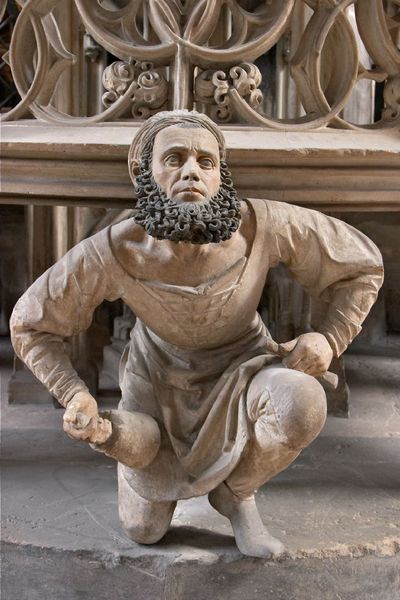
Titel: Sakramentshaus in St. Lorenz in Nürnberg
Künstler: Adam Kraft
Standort: Nürnberg, St. Lorenz (EU - D - B)
Schlagwörter: mann, ausschnitt, holz, mund, nase, stirn, bart, hemd, augen, sockel, stein, tragen, hände, boden, figur, gotik, lippen, locken, skulptur, schürze, brauen, fussboden, knien, schnitzerei, sims, schnörkel, handwerker, kanzel, schnitzer, masswerk, bildhauer, baumeister, schlägel, meißel, zürn